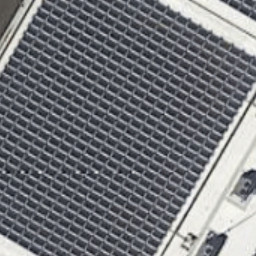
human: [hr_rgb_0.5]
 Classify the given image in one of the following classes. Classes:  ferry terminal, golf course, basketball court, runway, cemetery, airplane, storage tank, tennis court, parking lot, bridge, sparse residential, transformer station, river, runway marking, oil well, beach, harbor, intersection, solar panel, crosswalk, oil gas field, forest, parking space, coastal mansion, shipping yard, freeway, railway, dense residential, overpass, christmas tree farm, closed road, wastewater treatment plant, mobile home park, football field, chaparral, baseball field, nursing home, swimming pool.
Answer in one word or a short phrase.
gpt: solar panel